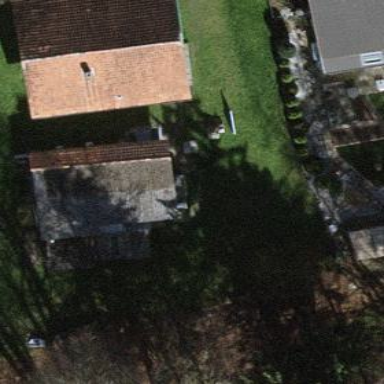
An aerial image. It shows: Shed building.